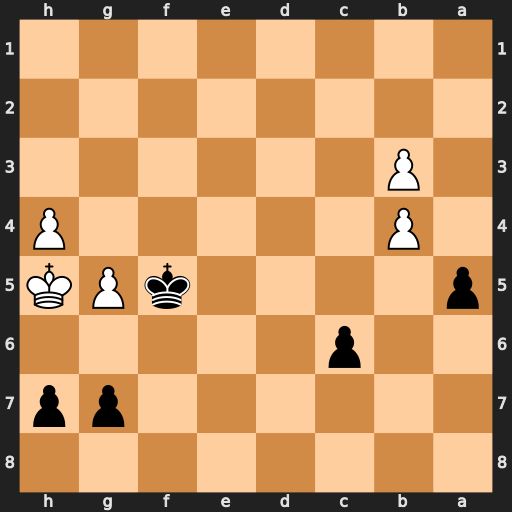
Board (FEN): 8/6pp/2p5/p4kPK/1P5P/1P6/8/8
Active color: b
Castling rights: -
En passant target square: -
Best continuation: axb4 g6 hxg6#